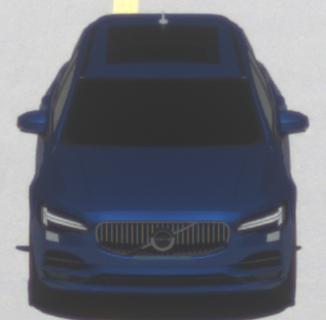
Make: Volvo
Model: V90
Detailed model: -
Model produced from: 2016
Model produced until: 2020
Doors: 5
Color: blue
Road condition: dry road
Daytime: midday
Contrast: high contrast